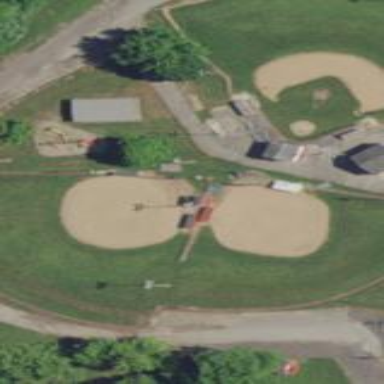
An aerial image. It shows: Baseball pitch for leisure land activities.